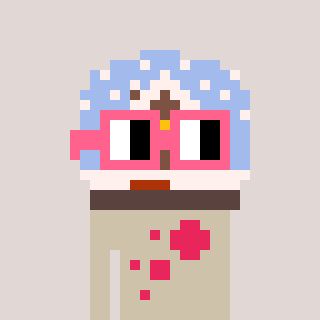
a pixel art character with square pink glasses, a snow globe-shaped head and a bege-colored body on a warm background